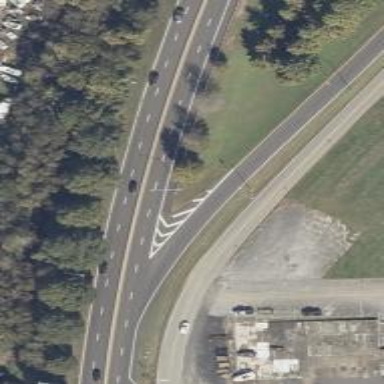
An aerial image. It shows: Trunk link road with asphalt surface.